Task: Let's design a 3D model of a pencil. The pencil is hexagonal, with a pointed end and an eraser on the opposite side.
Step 4:
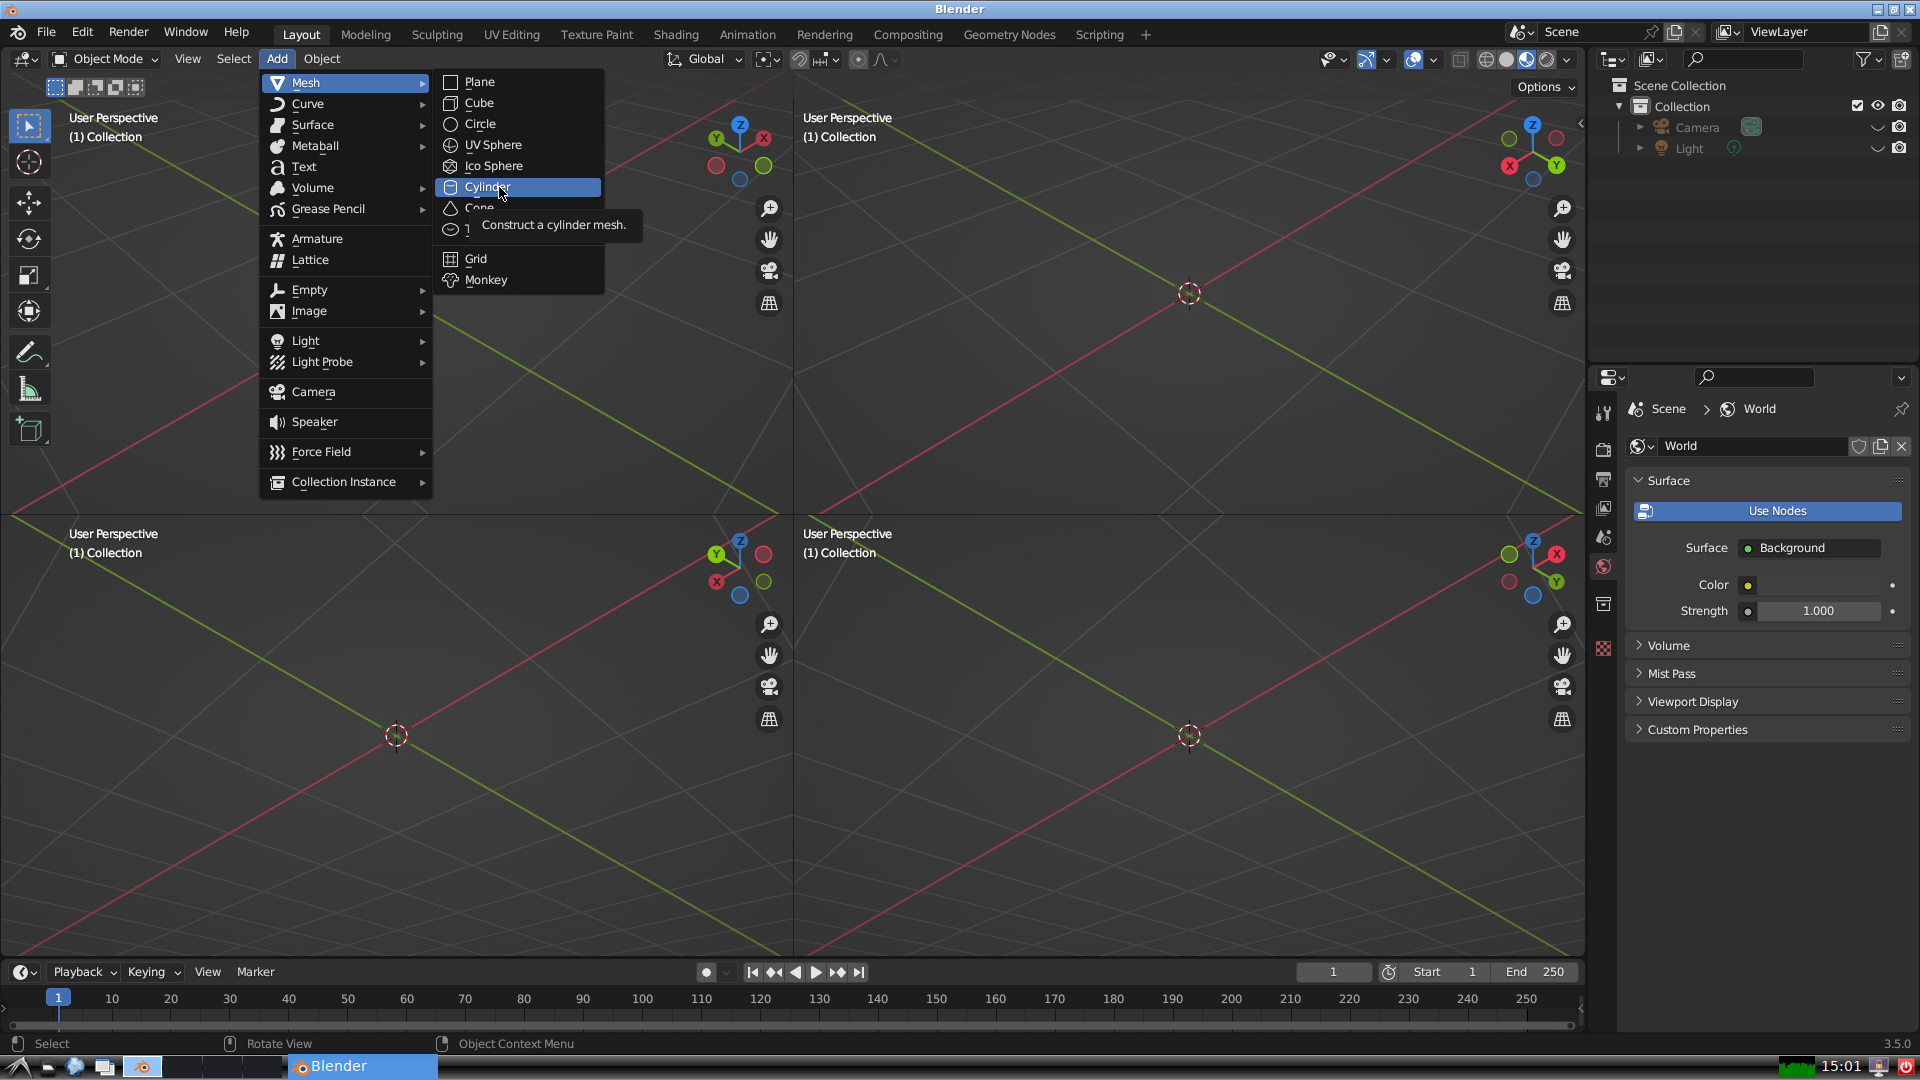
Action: click: no